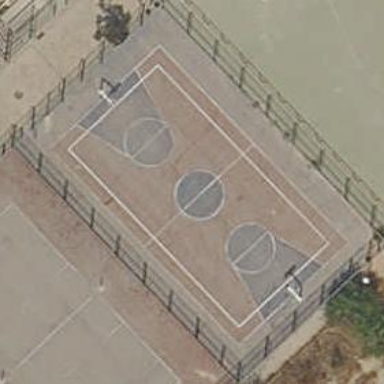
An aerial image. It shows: Basketball court located in leisure land pitch.